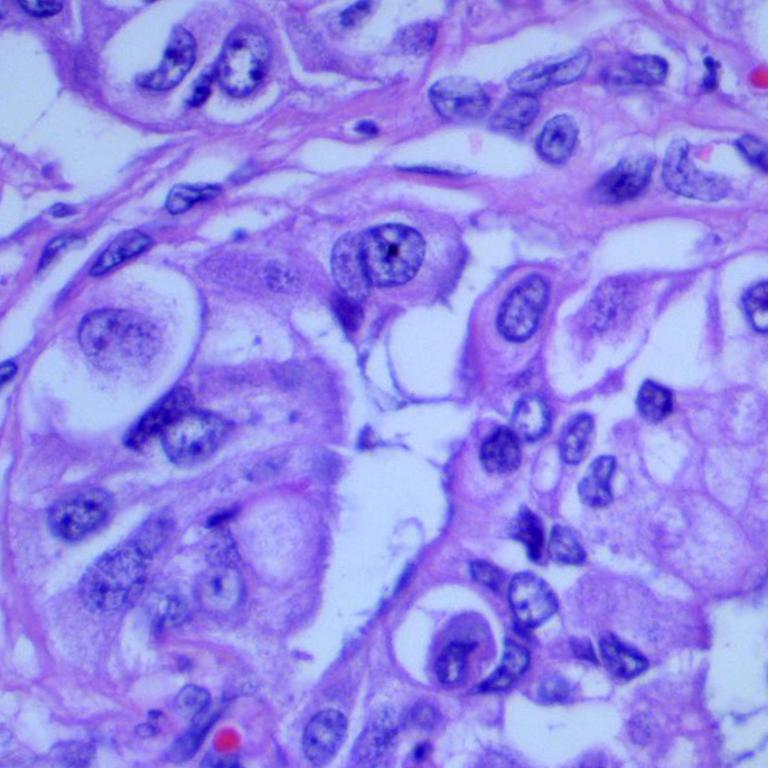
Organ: lung
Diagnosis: adenocarcinomas